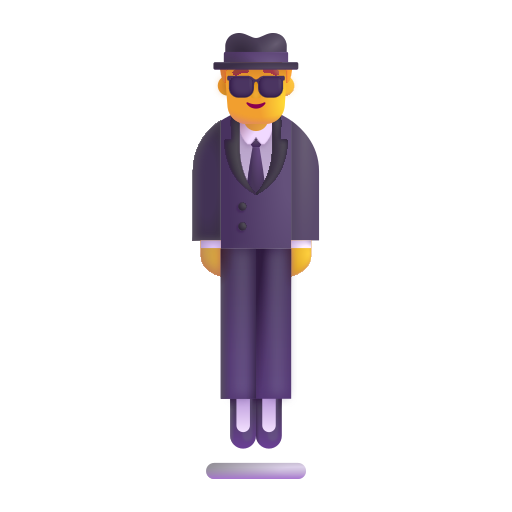
person in suit levitating color default